Question: Hello there I need to store 0.2730 using IEEE format. Now what I did was to set the sing at 0 because the number is positive. Now I thought that that since what's before the point is 0 then I don't have to do any conversion to it because 0 in binary it's just 0 so the exponent would end up being 0 and I just needed to convert 127 to binary. When I looked for the Mantissa I tried to do the pattern when I multiply the decimal part by 2 and take out the number before the I can't find a pattern nor it reaches 0 so what I did was just multiply until I found 23 bits. Now when I looked up the real value it says that the exponent should be 125 and that the number is actually 0 <PHONE> <PHONE> <PHONE> 000. Now I don't know why I have to subtract 2 from the exponent since I think I don't have to move the point nor when to stop when doing the multiplication by 2 pattern. I left a picture of my work in case it helps. Thanks in advance and hope you are doing well

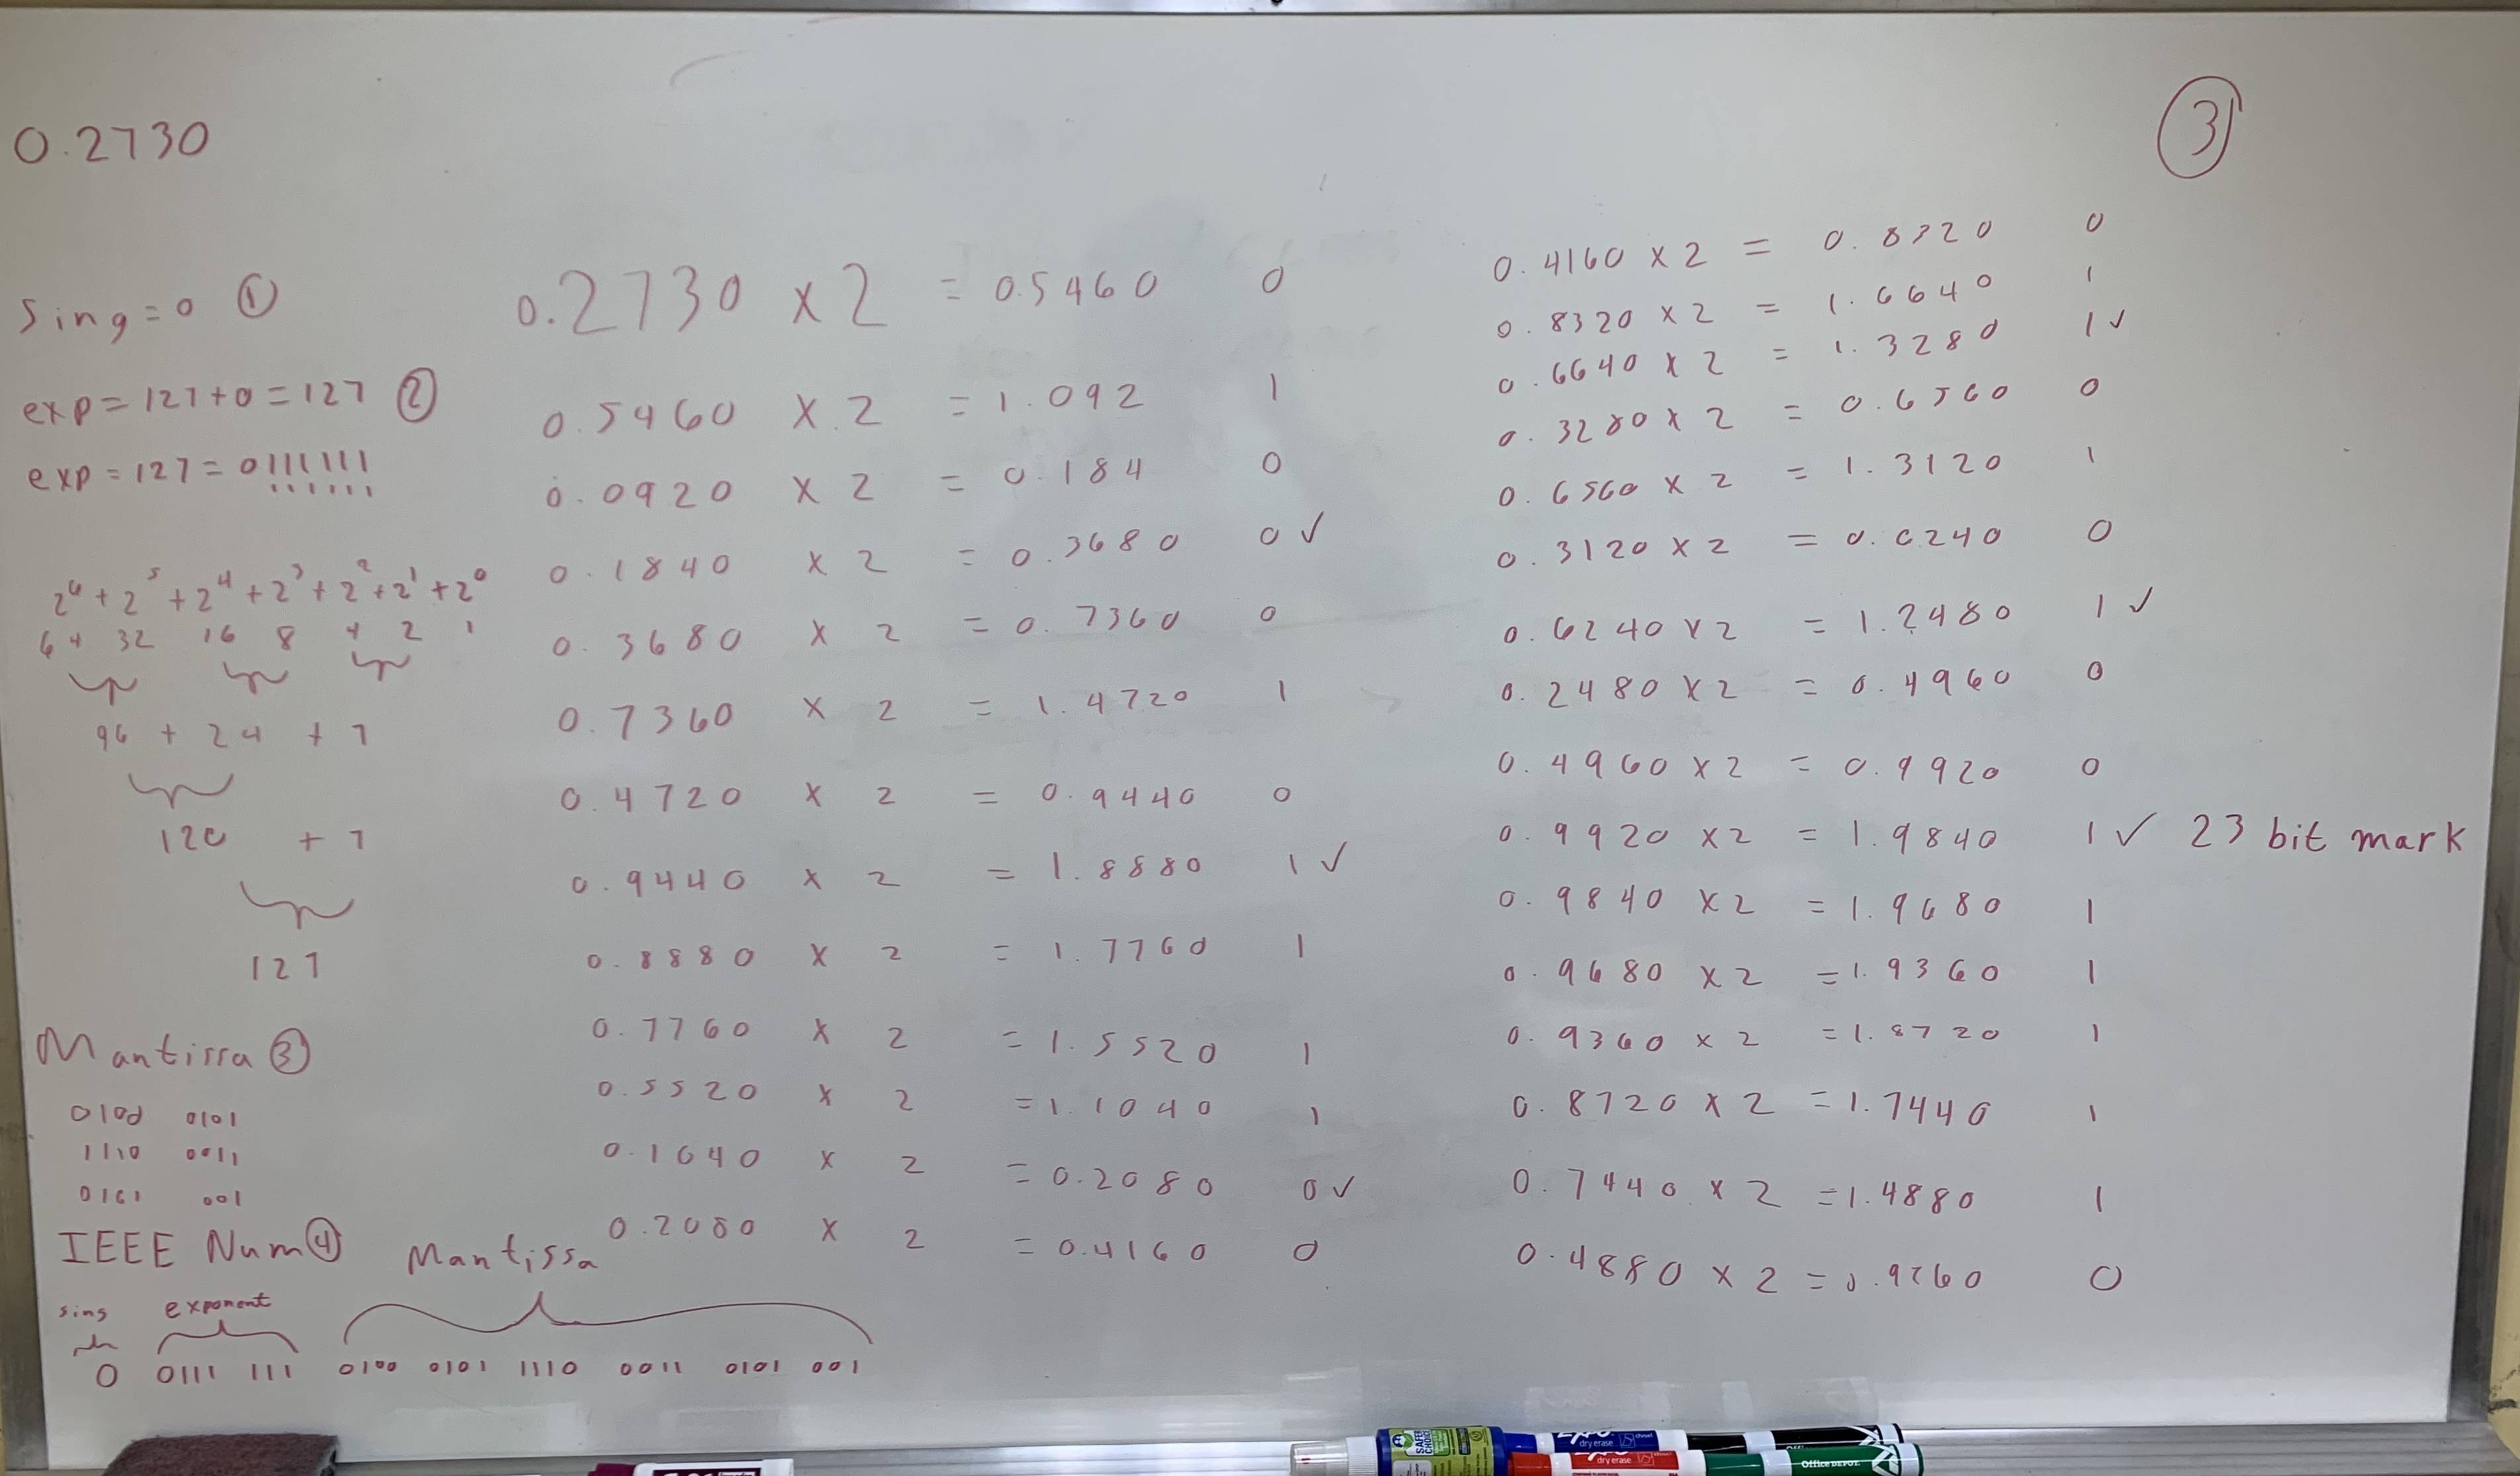
Answer: ## IEEE-754 binary32 encoding
The sign of 0.2730 is positive, so the sign bit in IEEE-754 binary32 format will be zero.
Next, represent the number with an explicit scaling by a power of 2: 0.2730 = 0.2730 * 2. In this, we call the part before the "*" (0.2730) the , and the power that 2 is raised to is the .
Then, adjust this representation to make the significand be at least 1 and less than 2. The allowed adjustments are to adjust the exponent by increments of one and multiply or divide the significand by 2 accordingly: 0.2730 * 2 = 0.5460 * 2 = = 1.0920 * 2.
This is called the normalized form. The exponent in this form, -2 is used for the encoding. To encode it in the exponent bits, we add the fixed bias of the format, 127, and write the result in 8-bit binary. -2 + 127 = 125, and 125 in binary is <PHONE>.
Next, write the significand in binary to at least 24 digits: 1.0920 = 11101111100111011.... The bold shows the first 24 digits. We can only use 24 digits in the IEEE-754 binary32 format, and we see the remaining part is above half of the 24 digit, so we will round up, producing 1.00010111100011010101000. That is our significand in binary. (For information on doing this, see "Decimal to binary" below.)
To encode the significand, we use the 23 digits after the "." (The leading digit is known to be 1, because we normalized the number to make it so, so it does not need to be included in the bits that primarily encode the significand.) Those bits are 00010111100011010101000.
Then we put the sign, exponent, and significand bits together: 0 <PHONE> 00010111100011010101000.
## Decimal to binary
To convert the decimal numeral 1.0920 to binary:
- - - - -
Continue as long as desired.